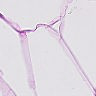
Metastatic tissue present: no